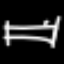
Label: bed